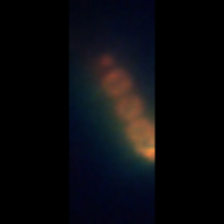
Taxon: Chaetoceros
Group: Diatoms